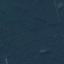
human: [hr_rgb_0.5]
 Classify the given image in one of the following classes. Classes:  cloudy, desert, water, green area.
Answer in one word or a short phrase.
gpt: green area